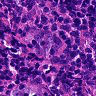
Metastatic tissue present: no